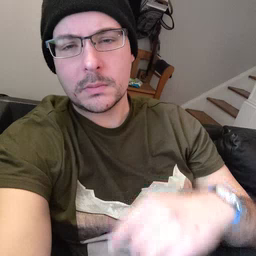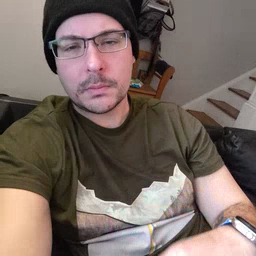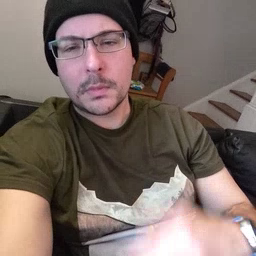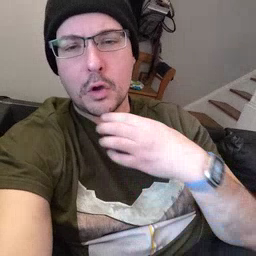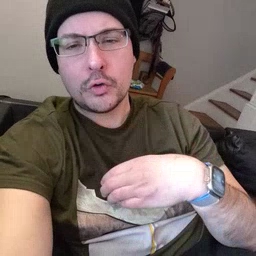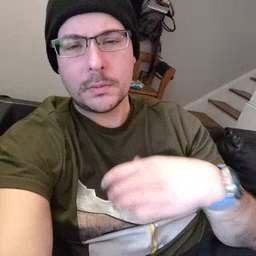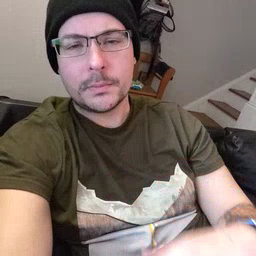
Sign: hungry